Question: I am having this table and I want to make the calculated column form the far right.

My logic is the following:
'''
For all IDs
For all rows
IF (delta <= 2 OR delta = NULL) { "Observation " + counter' }
ELSE { counter +1; "Observation " + counter; }
reset counter to 1
'''
But I can translate it in SQL
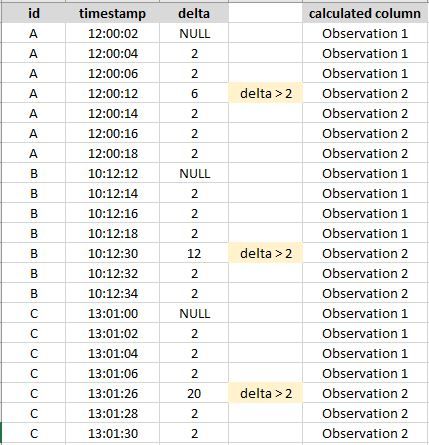
Answer: You can do this with window functions:
'''
select t.*,
sum(case when delta > 2 then 1 else 0 end) over (partition by id order by time end) + 1
from t;
'''
This produces a number. You can construct the string however you like.